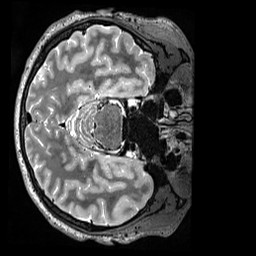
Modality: T2w
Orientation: axial
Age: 37
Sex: male
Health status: ill
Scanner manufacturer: siemens
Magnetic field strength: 3 T
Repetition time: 3.2 s
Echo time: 0.564 s